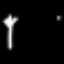
Label: fork